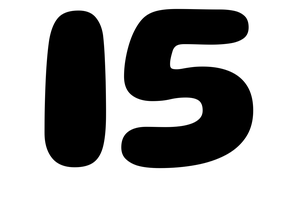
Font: Gluten_Bold